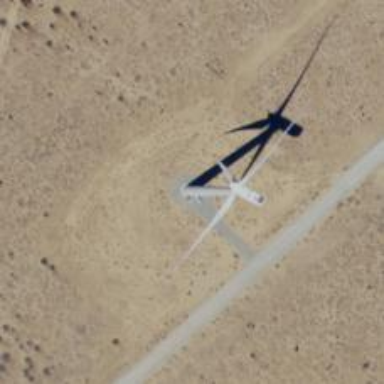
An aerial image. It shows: Wind turbine generator made by Vestas. The generator utilizes wind as its power source and belongs to the horizontal axis type.